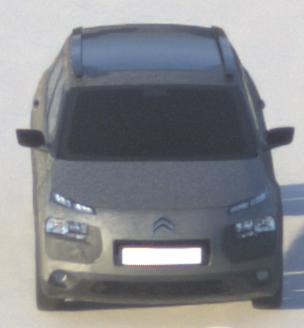
Make: Citroen
Model: C4 Cactus PureTech 75
Detailed model: C4 Cactus
Model produced from: 2014/09
Model produced until: 2015/03
Doors: 5
Color: gray
Road condition: dry road
Daytime: sunrise or sunset
Contrast: low contrast